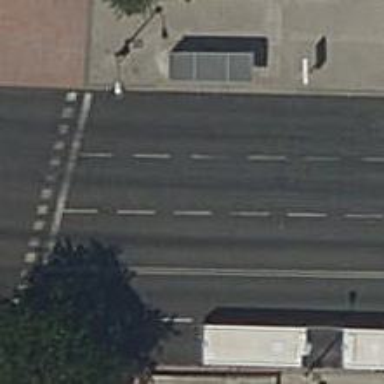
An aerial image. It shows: Public transport stop position.